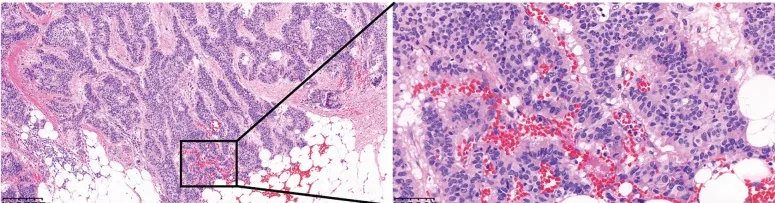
The patient's preoperative colonoscopy images and pathological images of rectal tumors. (B) The patient's preoperative pathological images of rectal tumors.
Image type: pathology (h&e)